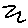
Label: zigzag